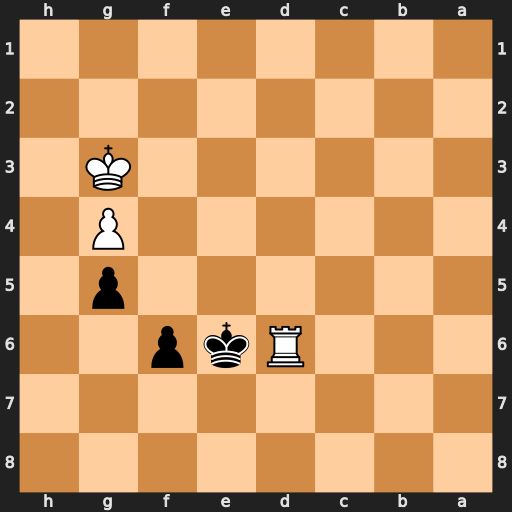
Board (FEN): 8/8/3Rkp2/6p1/6P1/6K1/8/8
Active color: b
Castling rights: -
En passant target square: -
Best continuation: Kxd6 Kf3 Kd5 Ke3 Ke5